Question: I need to horizontally align two 'textview' in the center of the screen. Both 'textviews' have different font size.

Here is my code:
'''
<LinearLayout
android:layout_width="fill_parent"
android:layout_height="wrap_content"
android:gravity="top|center_horizontal"
android:orientation="horizontal" >
<TextView
android:id="@+id/progressstatus"
android:layout_gravity="center_horizontal"
android:textColor="#FFFFFF"
android:textSize="50sp"
android:layout_width="fill_parent"
android:layout_height="wrap_content"/>
<TextView
android:layout_width="fill_parent"
android:layout_height="wrap_content"
android:text="@string/percent"
android:textColor="#CCCCCC"
android:textSize="20sp" />
</LinearLayout>
'''
Right now my textviews are aligned left and both are showing same font size.
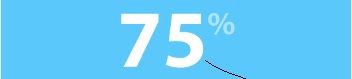
Answer: Try It:
'''
<LinearLayout
android:layout_width="match_parent"
android:layout_height="wrap_content"
android:gravity="center_vertical"
android:orientation="horizontal" >
<TextView
android:id="@+id/progressstatus"
android:layout_width="wrap_content"
android:layout_height="wrap_content"
android:layout_weight="1"
android:gravity="center_vertical|right"
android:text="75"
android:textColor="#FFFF00"
android:textSize="50sp" />
<TextView
android:layout_width="wrap_content"
android:layout_height="match_parent"
android:layout_weight="1"
android:gravity="center_vertical"
android:text="%"
android:textColor="#CCCCCC"
android:textSize="20sp" />
</LinearLayout>
'''
Explanation: I set the parent layout to wrap_content, means parent will wrapped its height according to child heights. There are 2 textviews in parent. One has bigger font size and other has smaller font size. Bigger font size view would definitely has more height then smaller one. So, i set the bigger height to wrap_content. Now, the smaller view's height is match_parent, means smaller one would expand itself to max height of parent that would be equal to the height of bigger font's view.. So, both would be center_aligned.